Question: I'm trying to create a list in Android in which each item has one ore more action buttons, as it's shown here with the number 2:

Is there any predefined way or template to do this, or do I have to manually create the views for the items in the list with their separators, action buttons and everything? (if that is the case, I would also appreciate some help with it :))
Thanks!
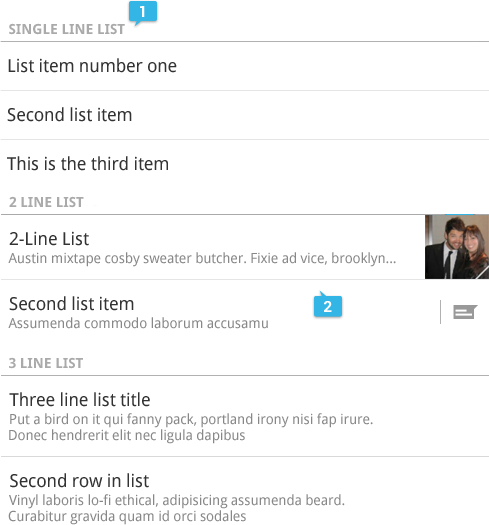
Answer: You'll have to create your own layout for the rows. (You shouldn't need to do the separators.)
I do this in one of my apps. Here's one of the layouts I use for my items:
'''
<?xml version="1.0" encoding="utf-8"?>
<RelativeLayout xmlns:android="http://schemas.android.com/apk/res/android"
android:layout_width="match_parent"
android:layout_height="match_parent">
<ImageView
android:id="@+id/icon"
android:layout_width="wrap_content"
android:layout_height="wrap_content"
android:layout_alignParentLeft="true"
android:layout_alignParentTop="true"
android:contentDescription="@string/contentDescription_itemIcon"
android:src="@drawable/album_placeholder" />
<Button
android:id="@+id/playButton"
android:layout_width="40dp"
android:layout_height="40dp"
android:layout_alignParentRight="true"
android:layout_alignParentTop="true"
android:focusable="false"
android:focusableInTouchMode="false" />
<Button
android:id="@+id/queueButton"
android:layout_width="40dp"
android:layout_height="40dp"
android:layout_alignParentTop="true"
android:layout_toLeftOf="@id/playButton"
android:focusable="false"
android:focusableInTouchMode="false" />
<TextView
android:id="@+id/mainText"
android:layout_width="wrap_content"
android:layout_height="wrap_content"
android:layout_alignParentTop="true"
android:layout_marginLeft="4dp"
android:layout_toLeftOf="@id/queueButton"
android:layout_toRightOf="@id/icon"
android:text="@string/placeholder_mainText" />
<TextView
android:id="@+id/rightAdditionalText"
android:layout_width="wrap_content"
android:layout_height="wrap_content"
android:layout_alignBaseline="@id/leftAdditionalText"
android:layout_marginRight="4dp"
android:layout_toLeftOf="@id/queueButton"
android:text="@string/placeholder_rightText" />
<TextView
android:id="@+id/leftAdditionalText"
android:layout_width="wrap_content"
android:layout_height="wrap_content"
android:layout_alignLeft="@id/mainText"
android:layout_below="@id/mainText"
android:layout_marginTop="0dp"
android:layout_toLeftOf="@id/rightAdditionalText"
android:text="@string/placeholder_leftText" />
</RelativeLayout>
'''
Here's the adapter I use:
'''
private class ItemAdapter extends ArrayAdapter<T> {
private int rowLayoutId;
public ItemAdapter(Context context, int rowLayoutId, T[] items) {
super(context, 0, items);
this.rowLayoutId = rowLayoutId;
}
@Override
public View getView(int position, View convertView, ViewGroup parent) {
View v = convertView;
if (v == null) {
LayoutInflater vi = (LayoutInflater)getContext().getSystemService(Context.LAYOUT_INFLATER_SERVICE);
v = vi.inflate(rowLayoutId, null);
v.findViewById(R.id.queueButton).setOnClickListener(onQueueButtonClicked);
v.findViewById(R.id.playButton).setOnClickListener(onPlayButtonClicked);
}
T item = getItem(position);
if (item != null) {
setText(v, R.id.mainText, item.name);
fillRowView(v, item);
}
v.setTag(item);
return v;
}
}
'''
Mine is parameterized with the row layout id for all items, but you may want to do that differently. The setText() and fillRowView() functions are helpers defined in the containing class.
Note that I set the item object into the row view's tag, so I can get it later in the button click handler:
'''
View.OnClickListener onPlayButtonClicked = new View.OnClickListener() {
@Override
public void onClick(View button) {
View listItem = (View)button.getParent();
Object tag = listItem.getTag();
try {
@SuppressWarnings("unchecked")
T item = (T)tag;
// do someting with item
}
catch (ClassCastException e) {
}
}
};
'''
You can see what this looks like <URL>